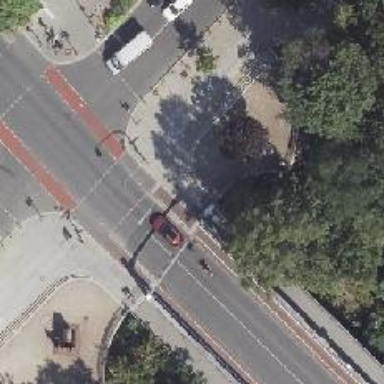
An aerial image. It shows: Cycle track separated by kerb.